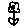
Label: flower